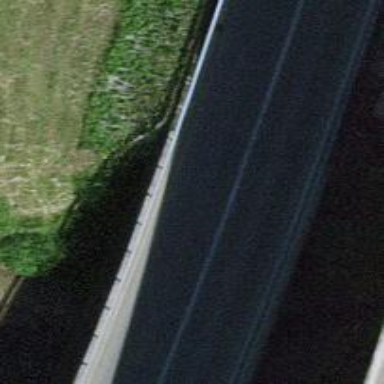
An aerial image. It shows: Motorway link bridge.